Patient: sex M, age 48
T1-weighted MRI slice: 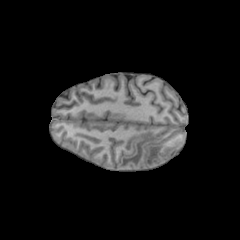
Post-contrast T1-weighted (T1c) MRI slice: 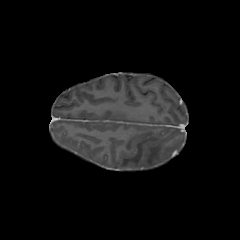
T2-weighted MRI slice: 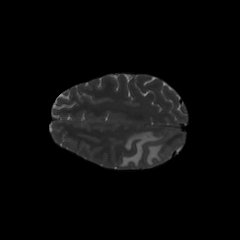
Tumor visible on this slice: yes
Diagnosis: Glioblastoma, IDH-wildtype
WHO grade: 4